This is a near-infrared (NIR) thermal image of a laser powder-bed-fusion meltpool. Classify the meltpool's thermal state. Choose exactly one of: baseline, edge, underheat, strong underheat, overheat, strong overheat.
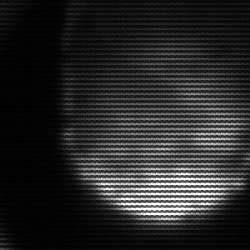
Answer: edge